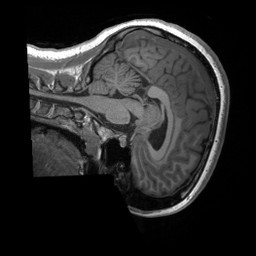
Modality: T1w
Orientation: sagittal
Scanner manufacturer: siemens
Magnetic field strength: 3 T
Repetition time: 2.4 s
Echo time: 0.00224 s